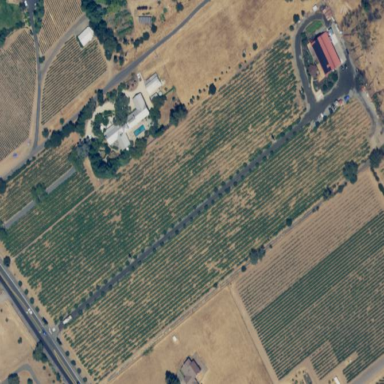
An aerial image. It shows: Vineyard growing wine grapes.